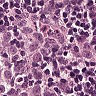
Metastatic tissue present: yes